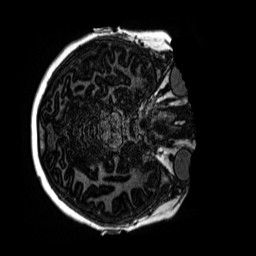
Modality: MP2RAGE
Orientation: axial
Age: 10
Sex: male
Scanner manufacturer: siemens
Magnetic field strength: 3 T
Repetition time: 4 s
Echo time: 0.00299 s